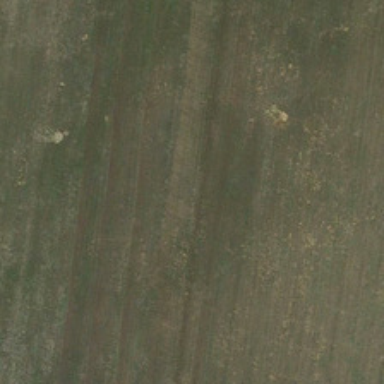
This land is a pasture .